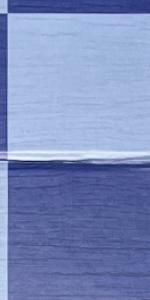
Label: Empty